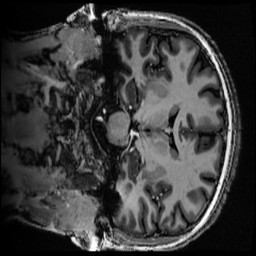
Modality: MP2RAGE
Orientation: coronal
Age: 29
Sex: male
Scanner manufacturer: siemens
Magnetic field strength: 6.98 T
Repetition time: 6 s
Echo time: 0.00283 s